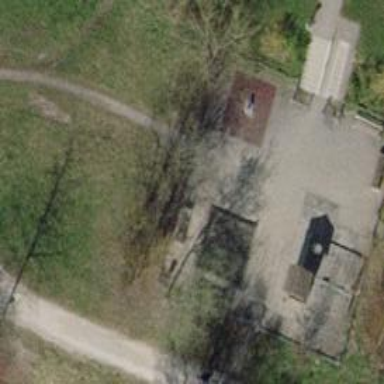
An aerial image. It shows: Sandpit at the playground.